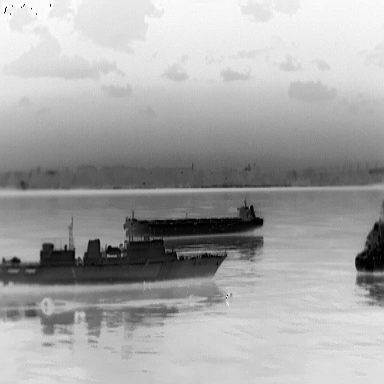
There are three objects shown in the infrared image, including two warships, and a liner.